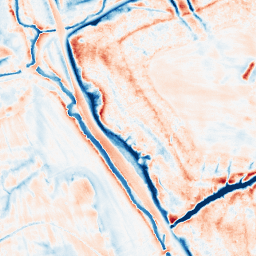
Category: classical
Decomposition family: gaussian
Decomposition parameters: sigma: 5
Upsampling method: sinc_blackman
Upsampling parameters: scale: 4
kernel_size: 16
Upsampling scale: 4